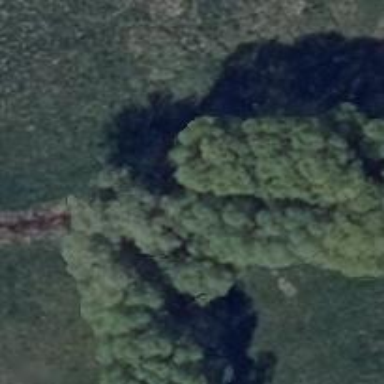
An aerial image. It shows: Row of trees in natural setting.